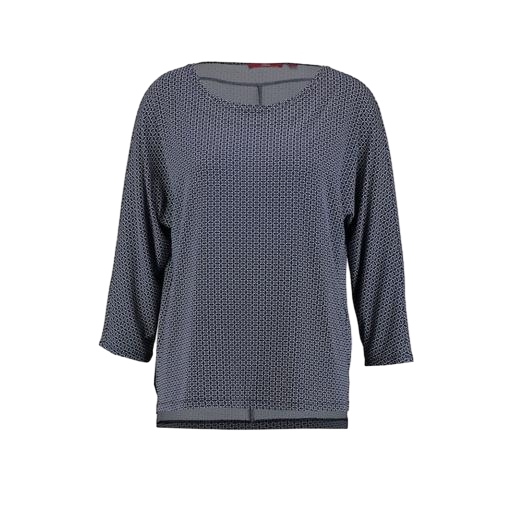
three-quarter sleeved jersey top, blue printed three-quarter sleeve, blue plus size printed t-shirt only macy, white background